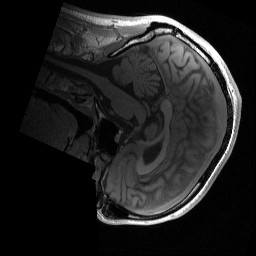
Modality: T1w
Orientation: sagittal
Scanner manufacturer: siemens
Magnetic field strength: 3 T
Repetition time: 2 s
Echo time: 0.0022 s